Field crop: tomato
Growth stage: 1
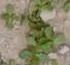
Species: portulaca